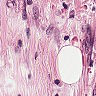
Metastatic tissue present: yes